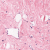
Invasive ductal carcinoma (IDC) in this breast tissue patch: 0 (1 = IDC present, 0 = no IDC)